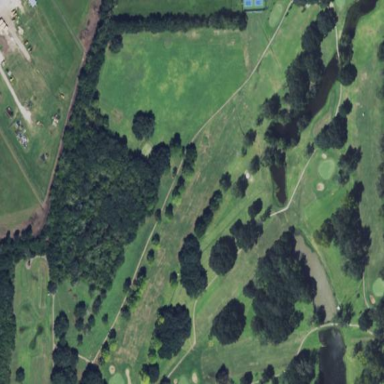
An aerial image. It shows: Golf course with grass surface.